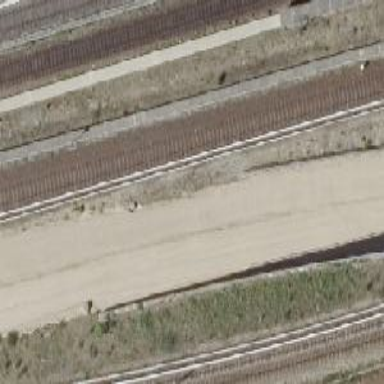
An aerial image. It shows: Electrified rail.